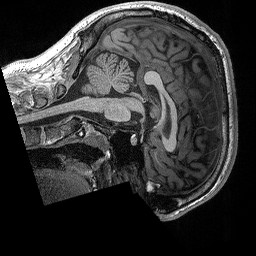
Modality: T1w
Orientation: sagittal
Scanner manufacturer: siemens
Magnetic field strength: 3 T
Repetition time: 2.3 s
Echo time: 0.00298 s